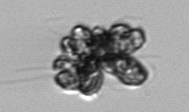
Label: Corymbellus